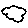
Label: cloud